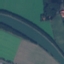
Label: River